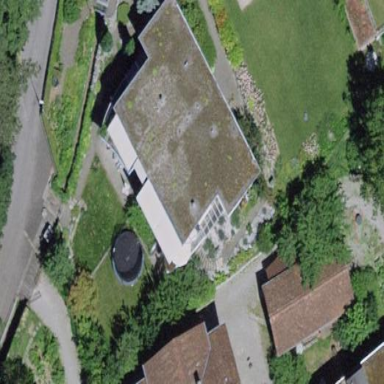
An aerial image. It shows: House with flat roof.